Question: In Netbeans 7.4 when you hit Return within a set of double quotes it auto-completes using concatenation syntax. i.e.

How can I switch this off?
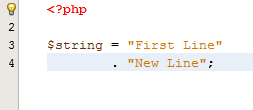
Answer: I ran into this problem as well, and boy is it annoying.
The following answer applies to both NetBeans 7 and 8:
- - - 'Use String Auto-Concatenation after Types Break'